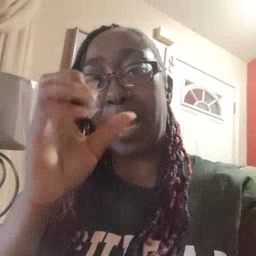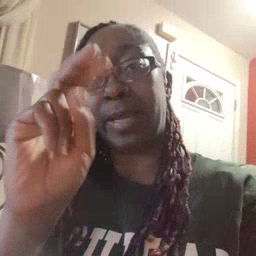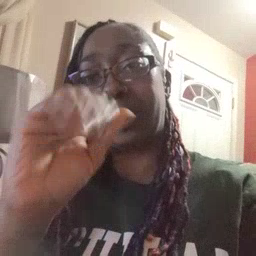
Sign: snack